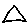
Label: triangle